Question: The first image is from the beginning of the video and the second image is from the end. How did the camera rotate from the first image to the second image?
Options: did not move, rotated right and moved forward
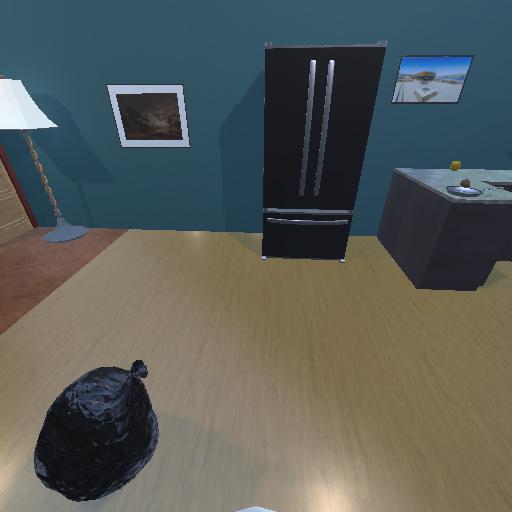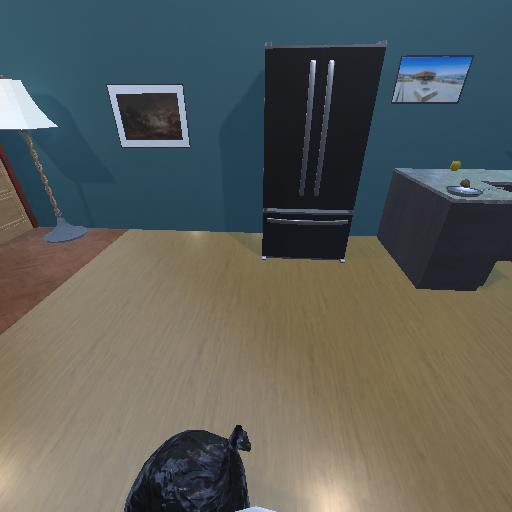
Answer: did not move